Question: How would one go about resorting these listview items by date so it displays from newest to oldest. I would figure using a loop in the GetView but i'm unsure about the logic to get it done.
Each one of those list items have a cell containing all the information about the listitem, such as a date, title and icon.
Would appreciate any help on the issue.

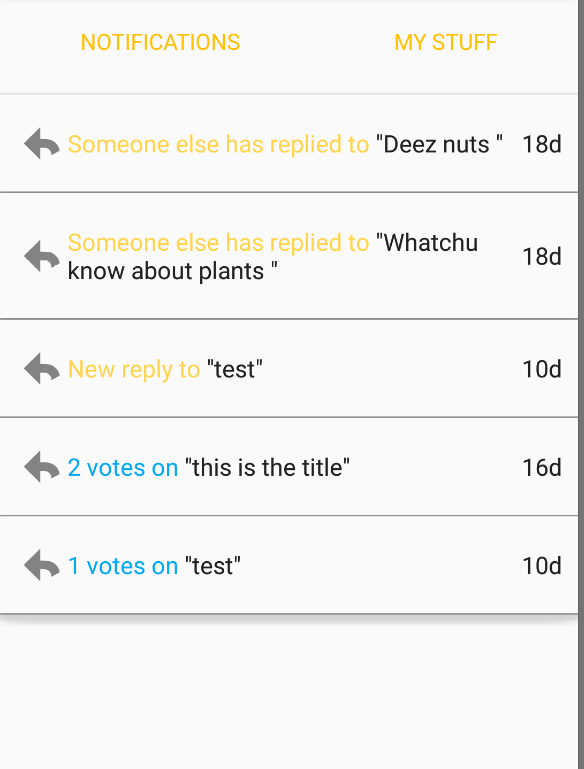
Answer: I resolved this at the database level by using ORDER BY as several people had mentioned in the comments. Only reason before I couldnt do this is because they were all separate queries, but I combined them all together using UNION.